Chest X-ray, PA view. Patient: 72 years old, sex M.
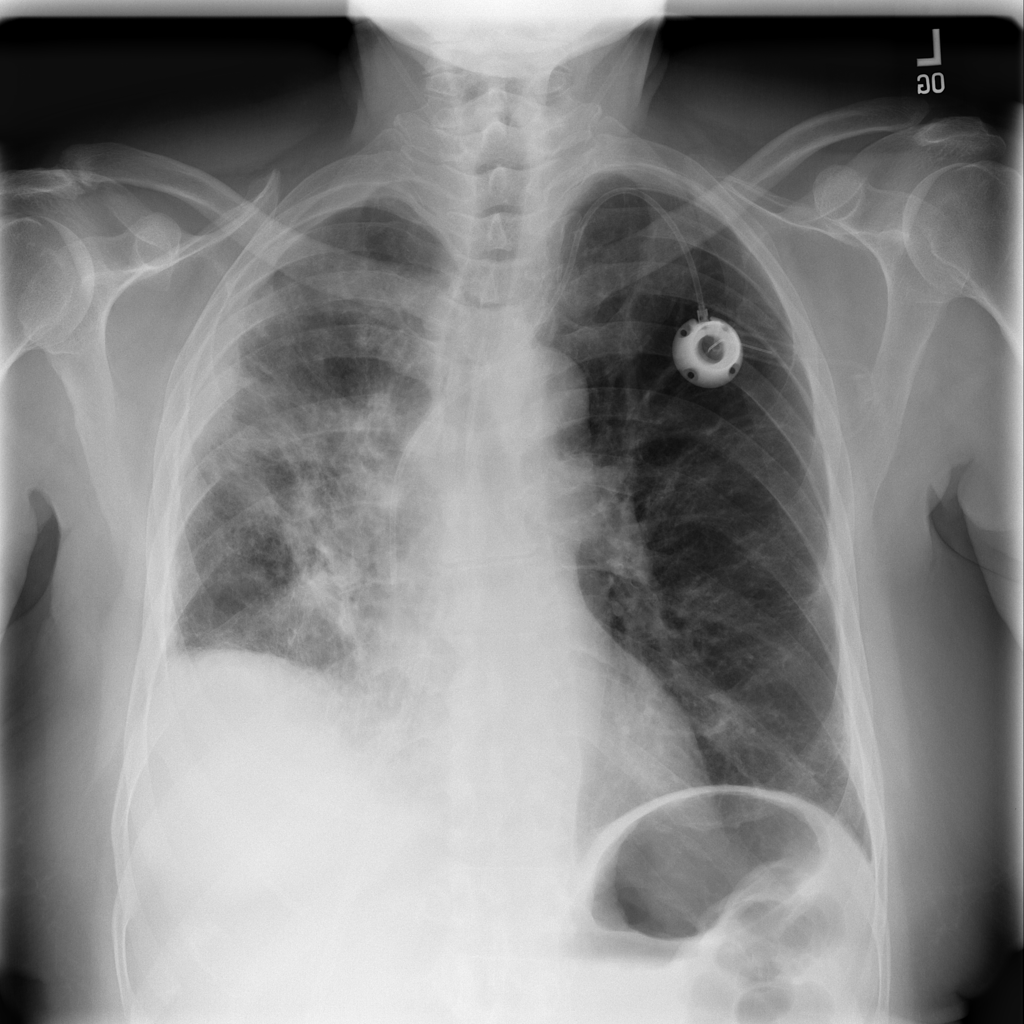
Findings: Effusion